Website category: restaurant
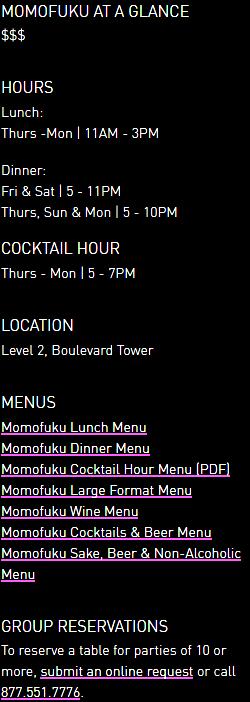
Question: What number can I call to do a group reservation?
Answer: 877.551.7776

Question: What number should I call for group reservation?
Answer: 877.551.7776

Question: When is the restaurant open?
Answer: Lunch: Thurs -Mon | 11AM - 3PM

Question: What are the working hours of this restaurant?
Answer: Lunch: Thurs -Mon | 11AM - 3PM

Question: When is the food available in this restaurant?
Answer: Lunch: Thurs -Mon | 11AM - 3PM

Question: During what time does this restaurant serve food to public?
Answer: Lunch: Thurs -Mon | 11AM - 3PM

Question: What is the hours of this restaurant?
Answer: Lunch: Thurs -Mon | 11AM - 3PM

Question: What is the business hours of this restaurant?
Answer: Lunch: Thurs -Mon | 11AM - 3PM

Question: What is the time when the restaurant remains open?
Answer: Lunch: Thurs -Mon | 11AM - 3PM

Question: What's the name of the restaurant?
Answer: Momofuku at a glance

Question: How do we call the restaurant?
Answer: Momofuku at a glance

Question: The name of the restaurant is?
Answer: Momofuku at a glance

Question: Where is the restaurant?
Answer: Level 2, Boulevard Tower

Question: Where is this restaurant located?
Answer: Level 2, Boulevard Tower

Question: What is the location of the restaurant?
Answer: Level 2, Boulevard Tower

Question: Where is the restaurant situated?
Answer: Level 2, Boulevard Tower

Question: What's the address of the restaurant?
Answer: Level 2, Boulevard Tower

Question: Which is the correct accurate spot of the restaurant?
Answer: Level 2, Boulevard Tower

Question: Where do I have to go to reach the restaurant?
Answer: Level 2, Boulevard Tower

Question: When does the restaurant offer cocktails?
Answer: Dinner: Fri & Sat | 5 - 11PM Thurs, Sun & Mon | 5 - 10PM

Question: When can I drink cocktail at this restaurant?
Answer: Dinner: Fri & Sat | 5 - 11PM Thurs, Sun & Mon | 5 - 10PM

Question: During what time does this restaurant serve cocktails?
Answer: Dinner: Fri & Sat | 5 - 11PM Thurs, Sun & Mon | 5 - 10PM

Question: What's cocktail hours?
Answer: Dinner: Fri & Sat | 5 - 11PM Thurs, Sun & Mon | 5 - 10PM